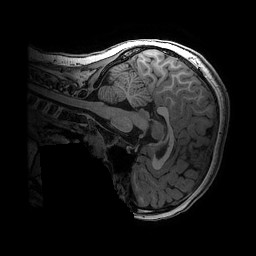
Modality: T1w
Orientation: sagittal
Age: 10
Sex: female
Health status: ill
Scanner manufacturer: ge
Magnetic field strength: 3 T
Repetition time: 0.007664 s
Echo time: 0.00342 s